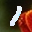
Label: 1